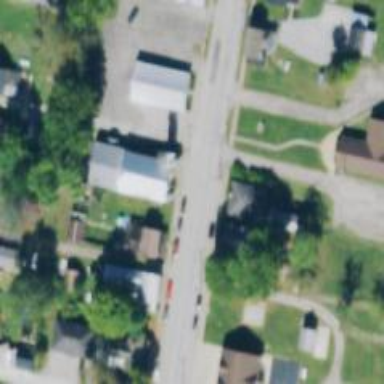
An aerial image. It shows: Alley classified as service road.